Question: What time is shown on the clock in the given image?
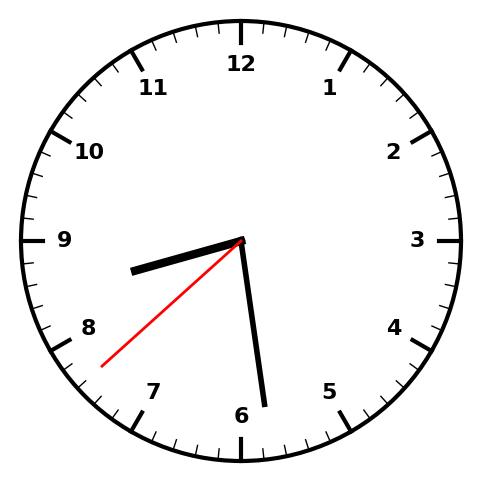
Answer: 08:28:38